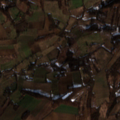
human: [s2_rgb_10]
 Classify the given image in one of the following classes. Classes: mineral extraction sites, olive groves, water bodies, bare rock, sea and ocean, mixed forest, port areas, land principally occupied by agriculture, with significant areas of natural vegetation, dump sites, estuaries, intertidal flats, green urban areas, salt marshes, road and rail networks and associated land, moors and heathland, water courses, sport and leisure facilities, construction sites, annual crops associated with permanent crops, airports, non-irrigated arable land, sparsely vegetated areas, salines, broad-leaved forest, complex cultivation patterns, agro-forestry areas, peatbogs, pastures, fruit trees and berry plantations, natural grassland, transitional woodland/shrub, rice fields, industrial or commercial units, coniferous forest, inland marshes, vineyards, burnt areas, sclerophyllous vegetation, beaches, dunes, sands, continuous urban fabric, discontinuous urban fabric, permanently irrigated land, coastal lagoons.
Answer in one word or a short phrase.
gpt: complex cultivation patterns, land principally occupied by agriculture, with significant areas of natural vegetation, broad-leaved forest